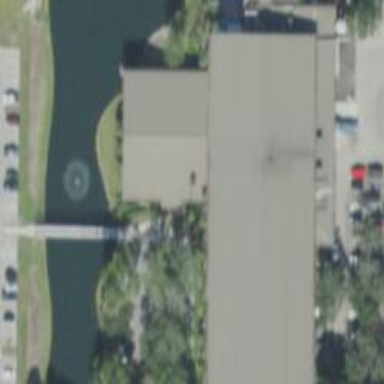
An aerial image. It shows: Industrial building.